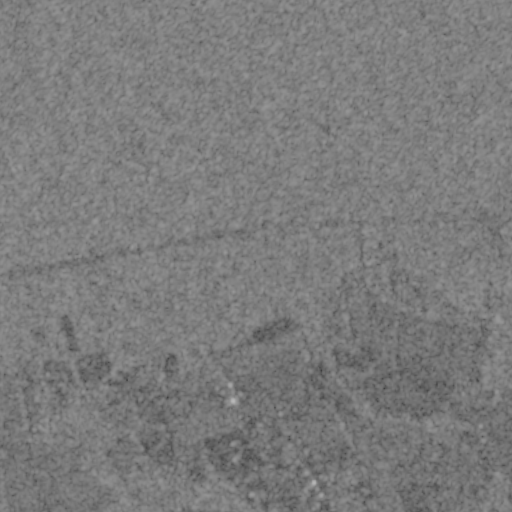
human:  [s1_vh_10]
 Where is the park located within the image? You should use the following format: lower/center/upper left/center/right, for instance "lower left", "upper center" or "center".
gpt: The park is located in the lower center of the image.
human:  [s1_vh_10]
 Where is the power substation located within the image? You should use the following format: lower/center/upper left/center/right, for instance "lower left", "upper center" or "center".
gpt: The power substation is located in the center right of the image.
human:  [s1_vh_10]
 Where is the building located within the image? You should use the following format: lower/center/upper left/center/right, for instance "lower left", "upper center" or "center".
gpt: There is no building in the image.

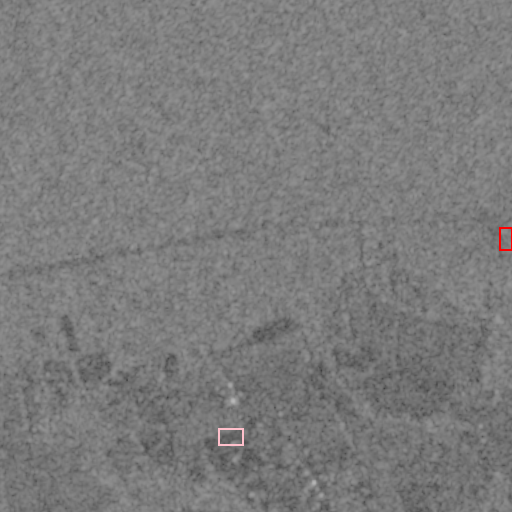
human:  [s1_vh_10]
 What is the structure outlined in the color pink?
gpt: The structure outlined in pink is a park.
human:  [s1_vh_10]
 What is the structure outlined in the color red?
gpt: The structure outlined in red is a power substation.
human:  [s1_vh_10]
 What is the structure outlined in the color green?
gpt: There is no green outline.